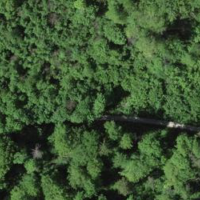
EUNIS habitat code: 41
Species observed at this site:
Hippocrepis emerus